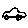
Label: car